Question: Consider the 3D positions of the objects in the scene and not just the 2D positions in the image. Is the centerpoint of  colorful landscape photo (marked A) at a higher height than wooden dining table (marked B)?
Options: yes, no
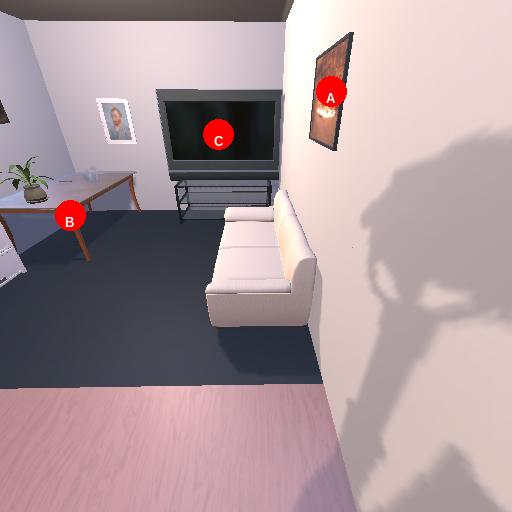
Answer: yes